Question: Hi i have managed to open .xls files form mail app by adding document type to the project build and set the Types field to "com.microsoft.excel.xls" (see screen shot).
I want to do the same with xlsx files but can't do it. I tried to add "com.microsoft.excel.xlsx" but it didn't work

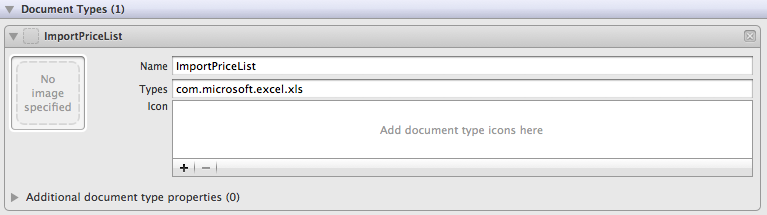
Answer: I solved that by defining custom UTI as follows. Try to add these definitions into your info.plist. It works as expected.
'''
<key>UTExportedTypeDeclarations</key>
<array>
<dict>
<key>UTTypeDescription</key>
<string>XLSX input table document</string>
<key>UTTypeTagSpecification</key>
<dict>
<key>public.filename-extension</key>
<string>xlsx</string>
<key>public.mime-type</key>
<string>application/vnd.openxmlformats-officedocument.spreadsheetml.sheet</string>
</dict>
<key>UTTypeConformsTo</key>
<array>
<string>public.data</string>
</array>
<key>UTTypeIdentifier</key>
<string>com.mydomain.myapplication.xlsx</string>
</dict>
</array>
'''
....
'''
<key>CFBundleDocumentTypes</key>
<array>
<dict>
<key>CFBundleTypeName</key>
<string>XLSX input table document</string>
<key>LSHandlerRank</key>
<string>Owner</string>
<key>CFBundleTypeRole</key>
<string>Editor</string>
<key>LSItemContentTypes</key>
<array>
<string>com.mydomain.myapplication.xlsx</string>
</array>
</dict>
</array>
'''